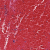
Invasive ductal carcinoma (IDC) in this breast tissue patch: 0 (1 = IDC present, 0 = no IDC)